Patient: sex F, age 65
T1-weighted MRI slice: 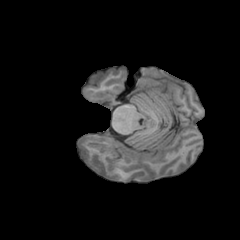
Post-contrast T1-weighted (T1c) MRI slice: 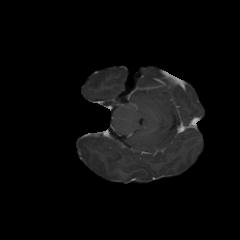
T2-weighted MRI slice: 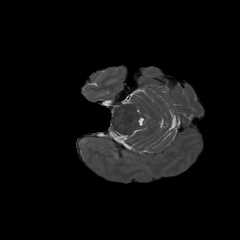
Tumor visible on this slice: no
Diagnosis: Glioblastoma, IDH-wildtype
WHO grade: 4